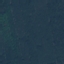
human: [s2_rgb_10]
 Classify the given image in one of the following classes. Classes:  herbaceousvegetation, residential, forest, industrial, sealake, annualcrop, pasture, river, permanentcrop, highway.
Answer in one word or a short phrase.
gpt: Forest